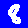
Digit: 8